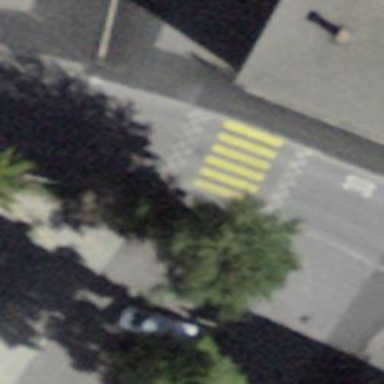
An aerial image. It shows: Zebra crossing with traffic-calming hump.